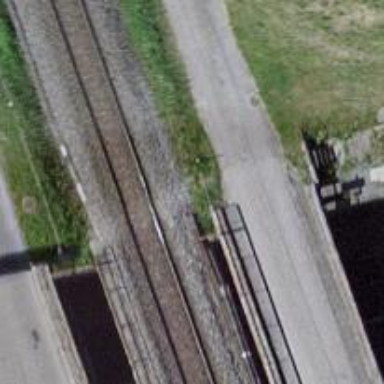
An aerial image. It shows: Single-track railway bridge with contact lines for electrification.